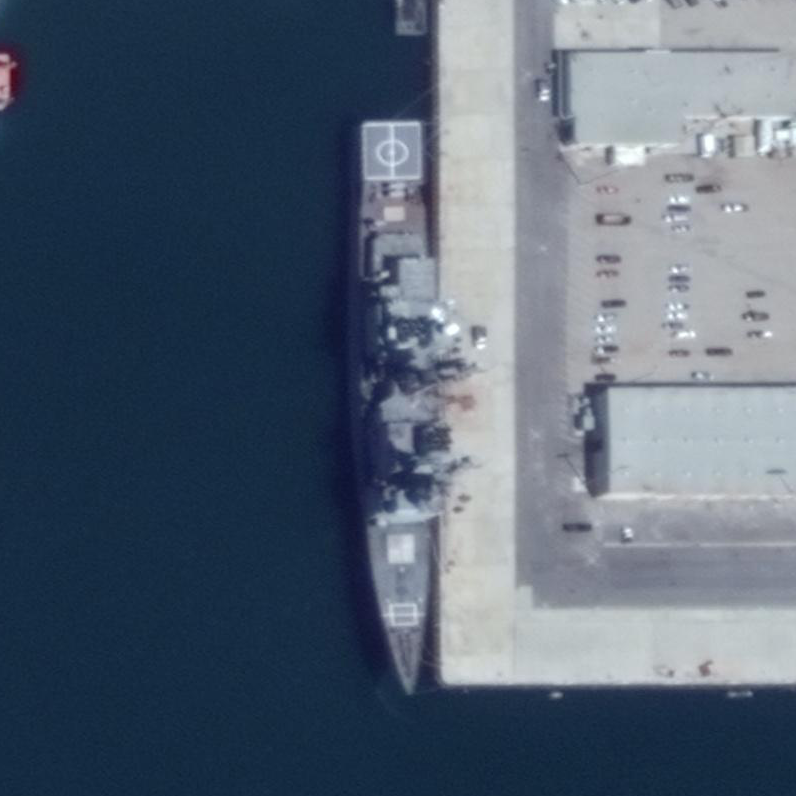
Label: cruiser